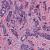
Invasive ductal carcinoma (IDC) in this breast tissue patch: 1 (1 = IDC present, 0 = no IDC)